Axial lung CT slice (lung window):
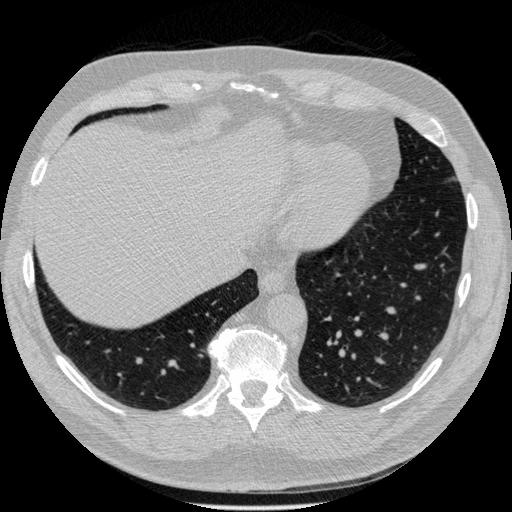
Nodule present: no